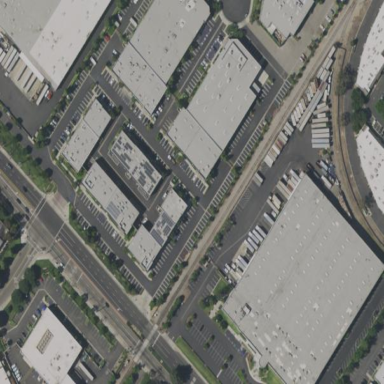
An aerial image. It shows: Commercial area.